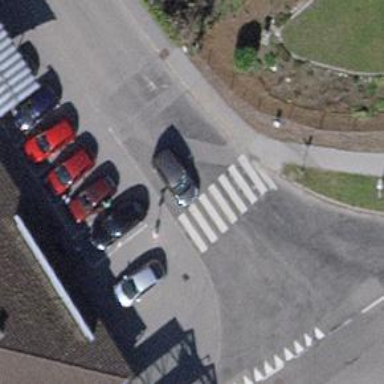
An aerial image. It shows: Uncontrolled zebra crossing with white markings on the road.